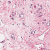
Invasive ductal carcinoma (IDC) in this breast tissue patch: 0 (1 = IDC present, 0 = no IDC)